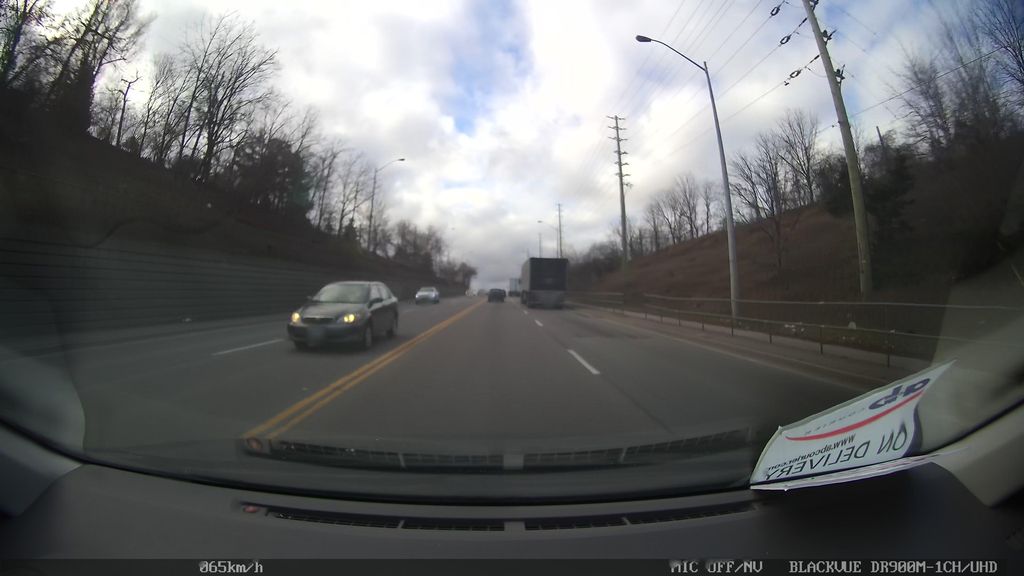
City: toronto